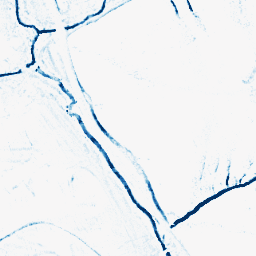
Category: morphological
Decomposition family: morphological_rect
Decomposition parameters: operation: closing
width: 5
height: 5
Upsampling method: sinc_blackman
Upsampling parameters: scale: 8
kernel_size: 16
Upsampling scale: 8